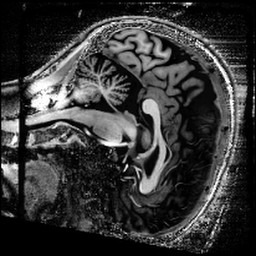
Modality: T1w
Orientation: sagittal
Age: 49
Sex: female
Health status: healthy
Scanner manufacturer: siemens
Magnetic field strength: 9.4 T
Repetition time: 9 s
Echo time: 0.0023 s